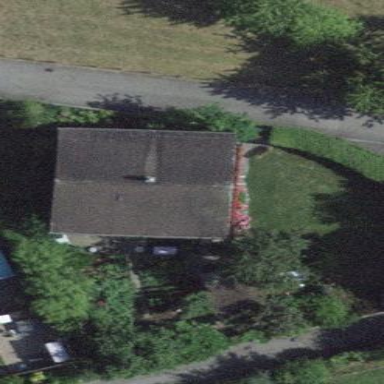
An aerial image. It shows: Detached building.